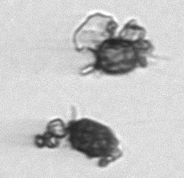
Label: Thalassiosira_TAG_external_detritus